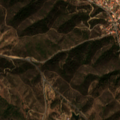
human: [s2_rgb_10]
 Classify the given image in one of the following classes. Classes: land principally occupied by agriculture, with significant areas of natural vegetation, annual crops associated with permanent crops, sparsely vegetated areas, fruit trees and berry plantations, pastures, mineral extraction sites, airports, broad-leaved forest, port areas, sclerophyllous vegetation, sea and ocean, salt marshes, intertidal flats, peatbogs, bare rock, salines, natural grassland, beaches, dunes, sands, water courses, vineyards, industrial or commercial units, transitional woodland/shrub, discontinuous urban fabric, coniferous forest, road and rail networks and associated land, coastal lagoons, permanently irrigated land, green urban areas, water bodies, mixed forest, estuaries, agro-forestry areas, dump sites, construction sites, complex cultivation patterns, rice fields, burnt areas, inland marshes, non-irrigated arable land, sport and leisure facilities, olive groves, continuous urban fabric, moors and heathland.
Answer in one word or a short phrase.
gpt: complex cultivation patterns, broad-leaved forest, transitional woodland/shrub